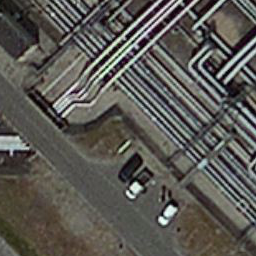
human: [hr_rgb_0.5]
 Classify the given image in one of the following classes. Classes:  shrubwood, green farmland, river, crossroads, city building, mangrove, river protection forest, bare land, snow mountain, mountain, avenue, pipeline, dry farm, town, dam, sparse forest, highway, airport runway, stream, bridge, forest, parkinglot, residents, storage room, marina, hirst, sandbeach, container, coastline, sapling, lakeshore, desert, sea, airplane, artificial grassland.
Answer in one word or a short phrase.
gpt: pipeline